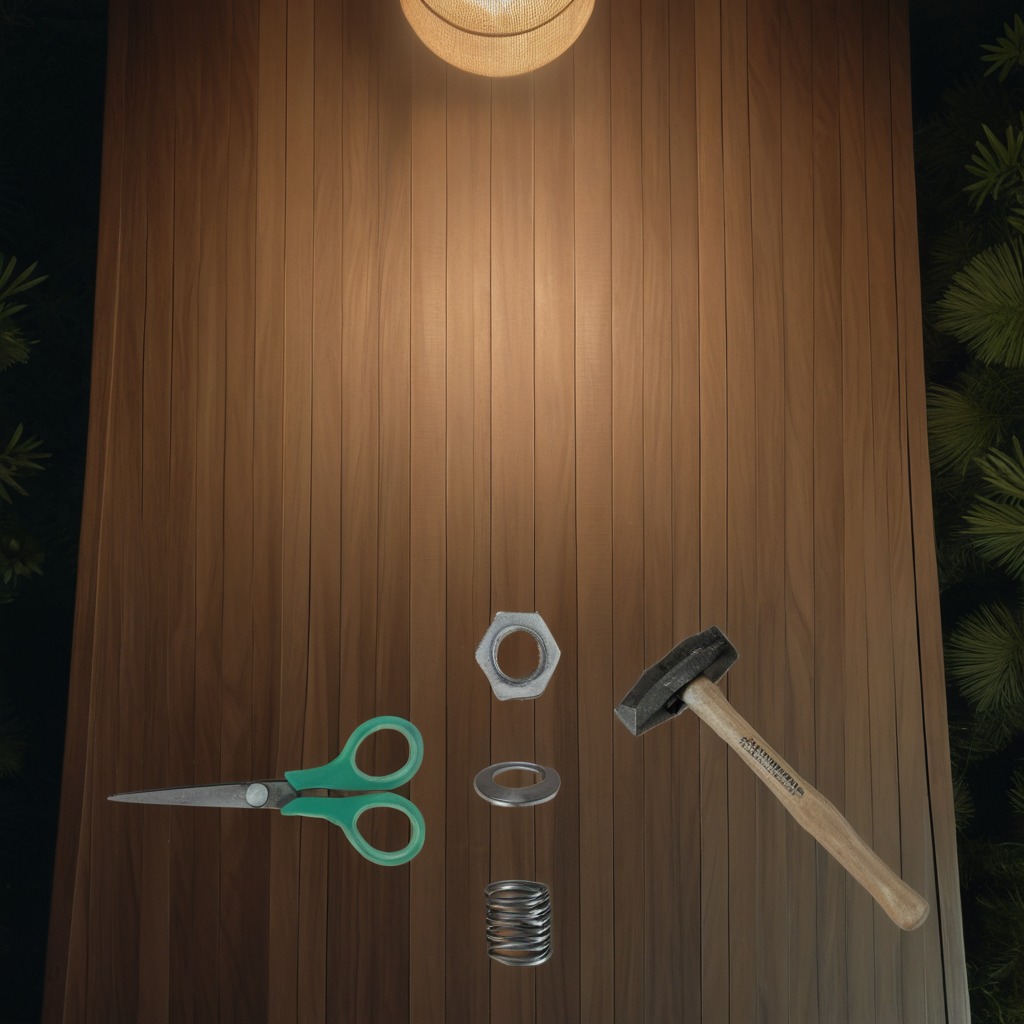
A flat metal washer, a hammer, a coiled metal spring, a metal nut, and a pair of scissors are lying on the wooden table.